Interaction volume radius: 5 \u00c5
Interaction volume height: 15 \u00c5
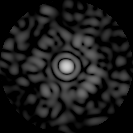
Disorder parameter: 0.8938